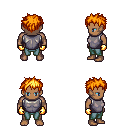
a pixel art fantasy rpg character, male body template, human, dark skin, steel chest armor, teal pants, light blonde bedhead hairstyle, gold gloves, four views (front, back, left, right), 2x2 character sprite sheet, small pixel art, hard edges, no anti-aliasing